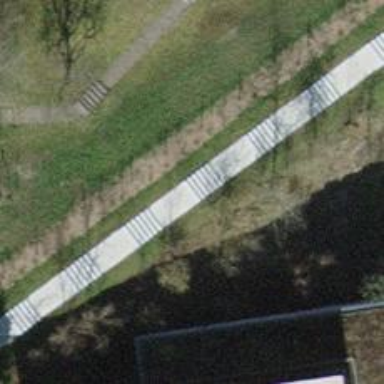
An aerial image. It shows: Road with steps.